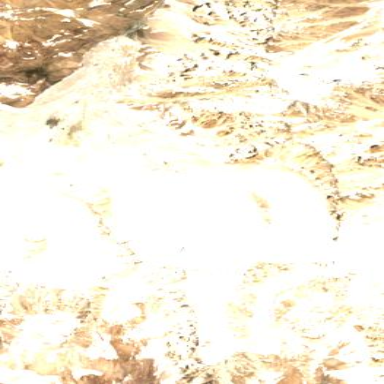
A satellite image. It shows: Majestic glacier in the distance.